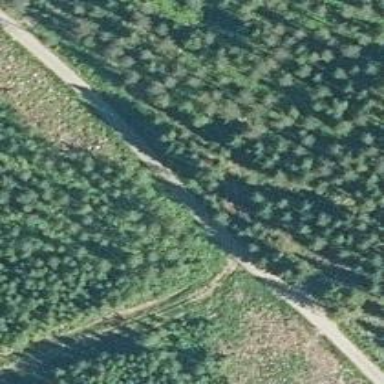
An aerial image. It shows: Unclassified road.